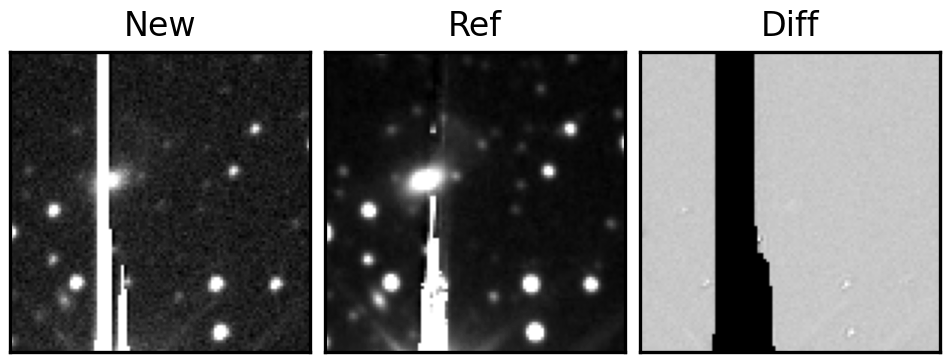
Label: real